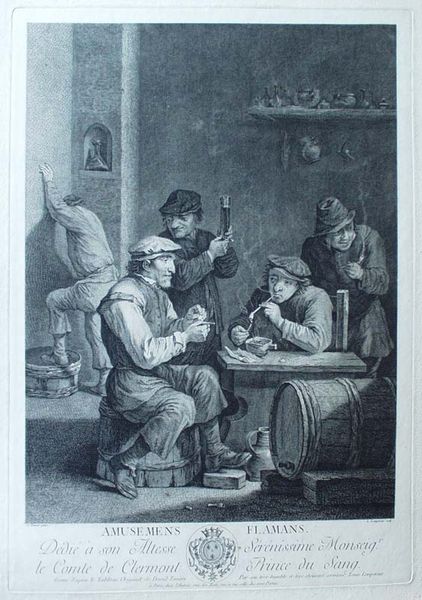
Titel: Amusemens flamans
Künstler: Louis Simon Lempereur
Standort: Karlsruhe
Institution: Staatliche Kunsthalle Karlsruhe
Schlagwörter: blue, chair, hands, hat, men, people, stool, white, black, conversation, dark, discussion, face, friends, grey, group, interieur, lounge, meeting, nose, room, sit, sitting, table, talk, talking, wall, picture, print, floor, pot, wine, wood, cigar, sad, smoke, man, background, house, peasant, water, eyes, stand, light, drawing, paper, black and white, shadow, drum, etching, hats, sketch, boots, french, faces, glass, writing, photo, shelf, letters, peasants, human, arms, clothes, walls, stories, pots, pants, shoe, shoes, engraving, pencil, boot, coat of arms, crest, legs, cup, mug, dutch, genre, work, cigarette, smoking, contrast, humans, worker, shirt, jug, beer, drink, poor, rest, bar, drinking, creepy, boys, heads, text, bottles, bowl, workers, five, pole, words, delacroix, niche, inn, ugly, barrel, barrels, flemish, incense, high, indoor, bread, chilling, sick, pee, peeing, pipe, kitchen, think, mans, corner, saloon, jar, indoors, barrell, worn, cards, fun, hang, tavern, immigrants, pipes, pub, together, beret, berets, tobacco, smokers, bad, keg, climb, senses, weed, galss, inetriour, shelves, architectural interior, pissing, bong, polaroid, flamans, marijuana, amusemens, piss, amusemens flamans, ralk, van ostade, brower, paysans, mad men, drug, amusements, clermont, ashtray, hts, booze, feeling bad, cigarre, tobaco, fellowship